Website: macys
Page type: account-selection
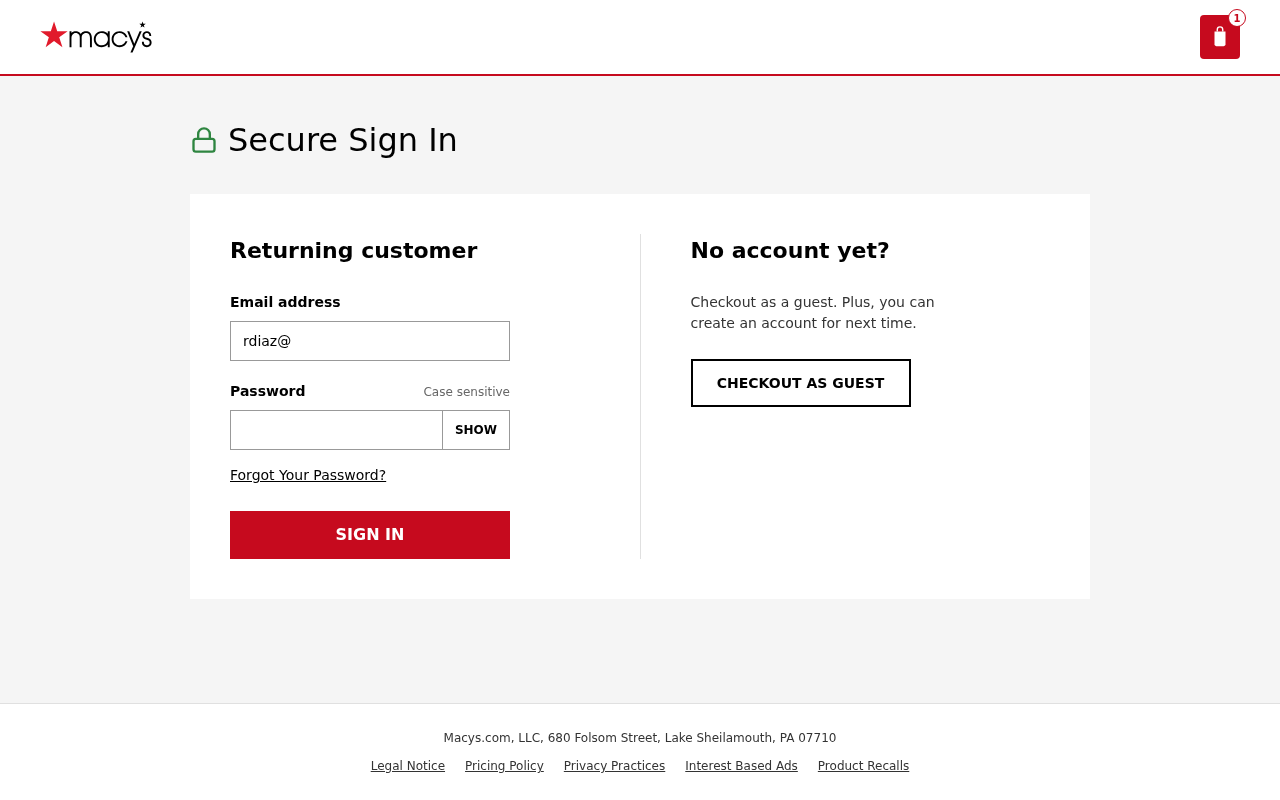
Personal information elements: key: PII_EMAIL
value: rdiaz@gmail.com
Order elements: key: ORDER_NUM_ITEMS
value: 1